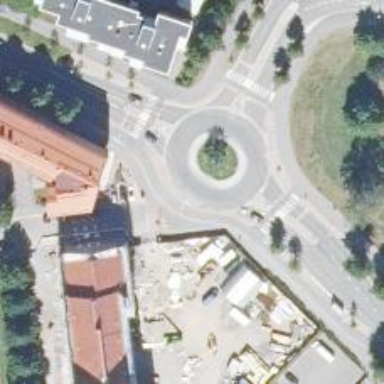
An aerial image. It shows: Secondary road made of asphalt leading to roundabout.